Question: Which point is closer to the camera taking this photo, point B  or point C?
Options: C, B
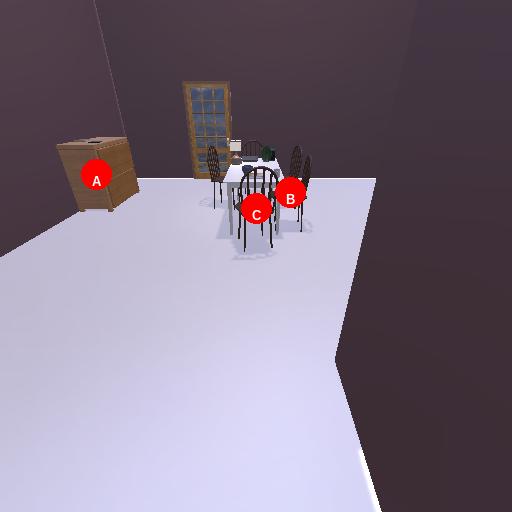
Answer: C